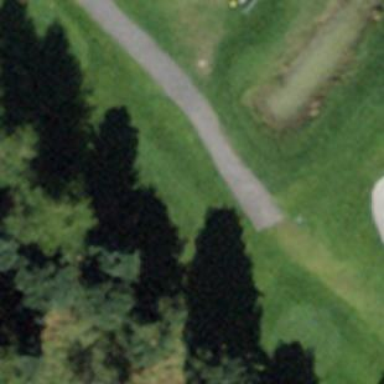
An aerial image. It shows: Blue tee on golf course.